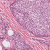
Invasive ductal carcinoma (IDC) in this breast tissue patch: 1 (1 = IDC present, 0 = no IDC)